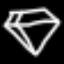
Label: diamond